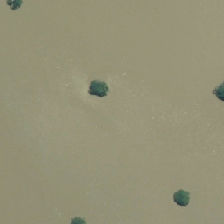
Land cover: lake_pond